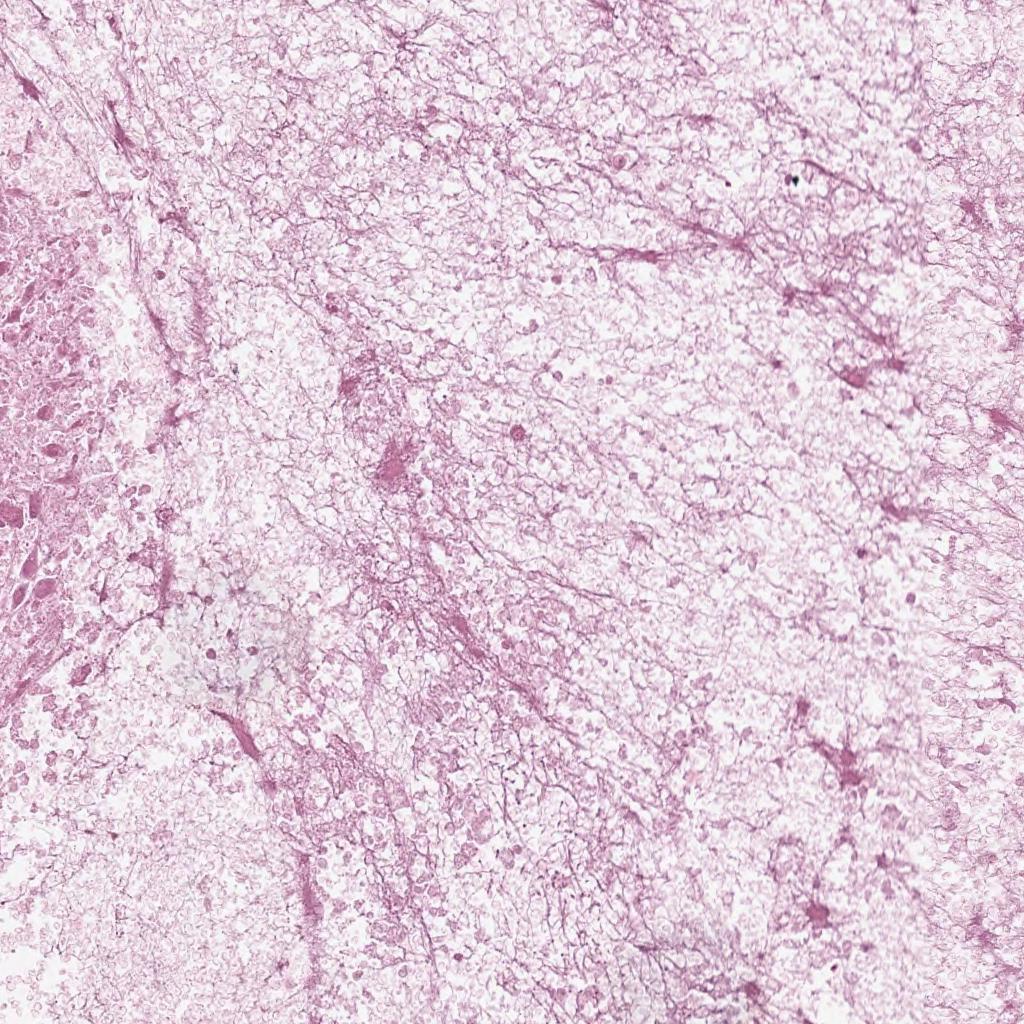
Label: Non-Viable-Tumor